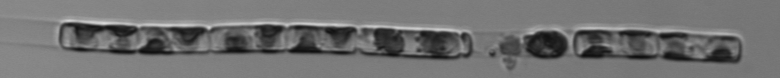
Label: Guinardia_delicatula_TAG_internal_parasite